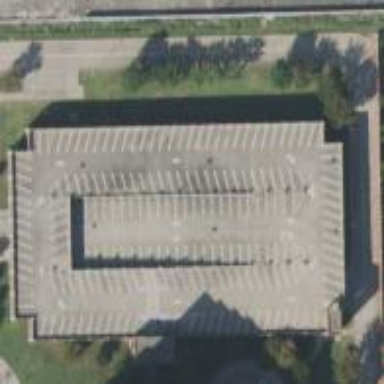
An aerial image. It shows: Multi-storey garage used for parking.